Question: I am creating a ImageButton that refers to a image, that contains several icons. I am trying to display the correct icon by positioning the background image, but that does not work. Here is how I create the 'ImageButton':
'''
ImageButton closeButton = new ImageButton();
closeButton.CommandName = "CloseItem";
closeButton.ID = "BtnClose";
closeButton.Width = 16;
closeButton.Height = 16;
closeButton.ImageUrl = "/_layouts/15/1031/images/formatmap16x16.png?rev=23.gif";
closeButton.Style.Add(HtmlTextWriterStyle.Top, "-115");
closeButton.Style.Add(HtmlTextWriterStyle.Left, "-275");
closeButton.OnClientClick = btn.OnClientClick;
this.Controls.Add(closeButton);
'''
Which results in the following HTML:
'''
<input type="image"
name="ctl00$ctl40$g_8cd9fd5c_6191_46af_bf6a_ac27c5fb0e80$ctl00$toolBarTbl$RightRptControls$ctl02$BtnClose"
id="ctl00_ctl40_g_8cd9fd5c_6191_46af_bf6a_ac27c5fb0e80_ctl00_toolBarTbl_RightRptControls_ctl02_BtnClose"
src="/_layouts/15/1031/images/formatmap16x16.png?rev=23.gif"
onclick="STSNavigate('http://espseis13/sharechange/default.aspx');return false;WebForm_DoPostBackWithOptions(new WebForm_PostBackOptions(&quot;ctl00$ctl40$g_8cd9fd5c_6191_46af_bf6a_ac27c5fb0e80$ctl00$toolBarTbl$RightRptControls$ctl02$BtnClose&quot;, &quot;&quot;, true, &quot;&quot;, &quot;&quot;, false, false))"
style="height:16px;width:16px;top: -115px;left: -275px">
'''
The image I am displaying is this one:

'CommandName = "CloseItem"'
Does anyone know, how I can move (and not scaling!) the image that is referenced by an 'input' of type 'image'?
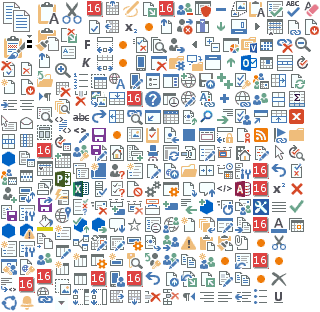
Answer: Actually, it's possible to use a CSS sprite for an input of type of image; But as a background image.
You can assign a image to 'src' attribute and use <URL> property to add/position a background image for the input element.
For instance:
'''
<input type="image" src="path/to/transparent.png" alt="Cut" />
'''
'''
input[type="image"] {
width: 24px;
height: 26px;
border: 1px solid gray;
background: url(http://i.stack.imgur.com/byld6.png) -60px 0 no-repeat;
}
'''
<URL>.